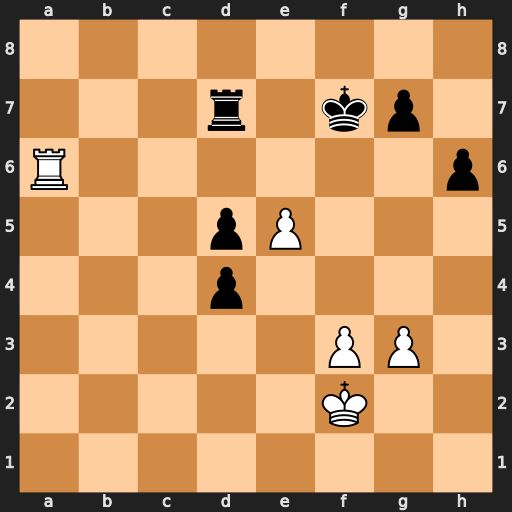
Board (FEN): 8/3r1kp1/R6p/3pP3/3p4/5PP1/5K2/8
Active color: w
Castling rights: -
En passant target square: -
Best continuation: e6+ Ke7 exd7